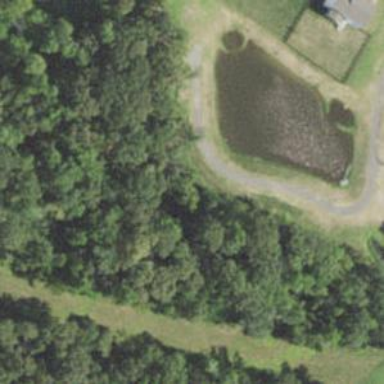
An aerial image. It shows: Pond surrounded by natural water.